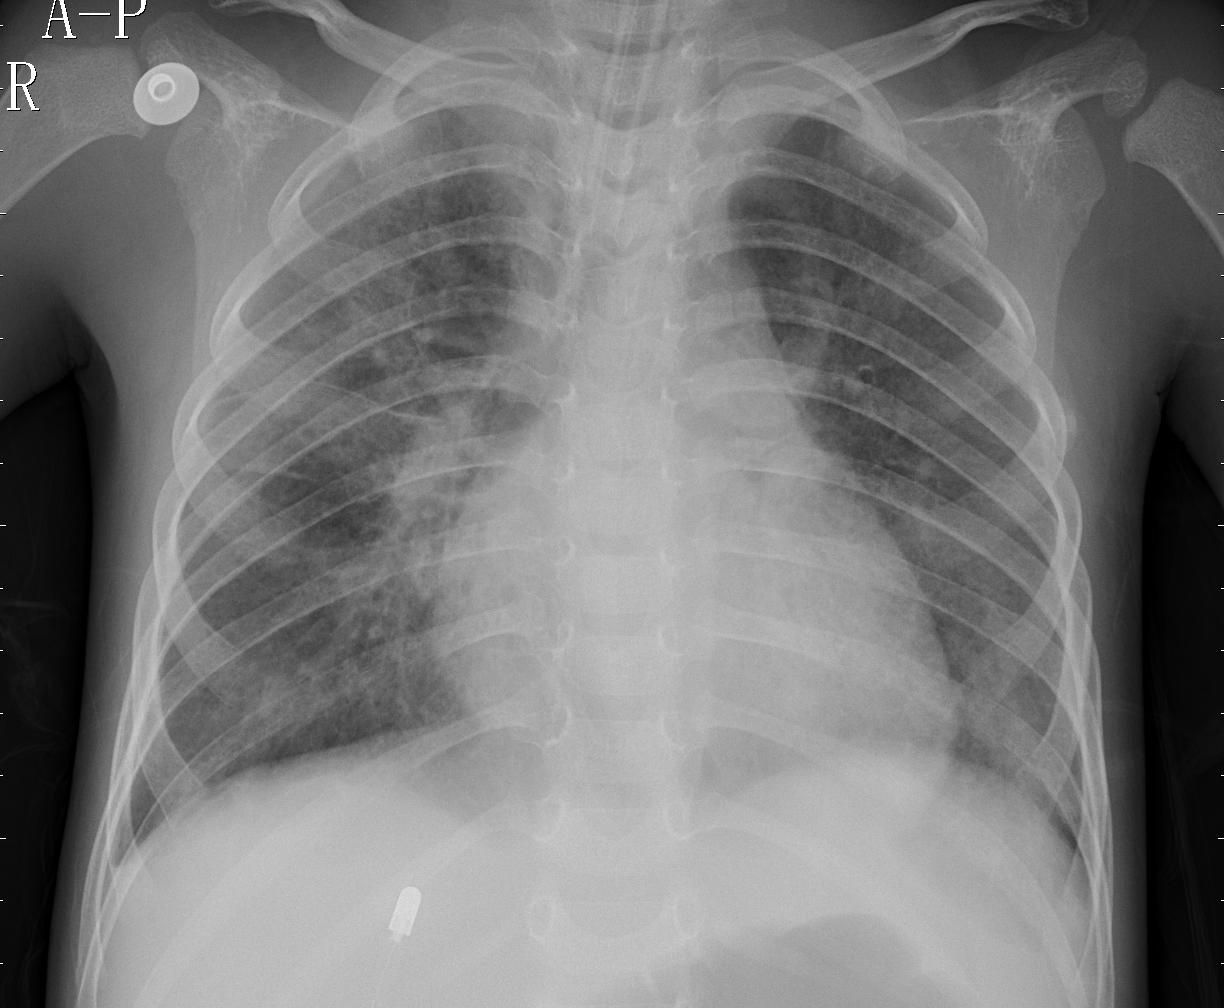
Diagnosis: PNEUMONIA